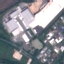
Land use / land cover: Industrial